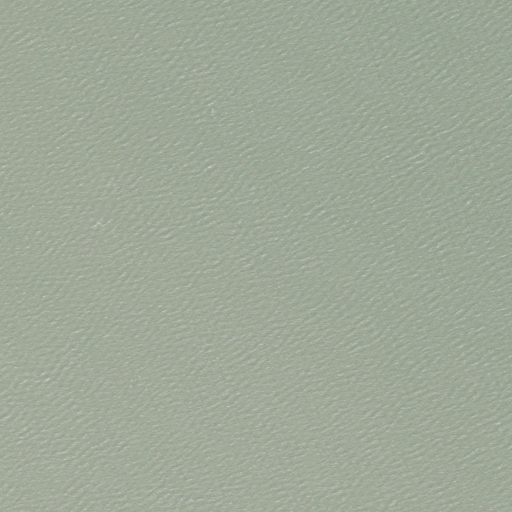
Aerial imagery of bar in Texas named Lap Reef Bank containing only open water